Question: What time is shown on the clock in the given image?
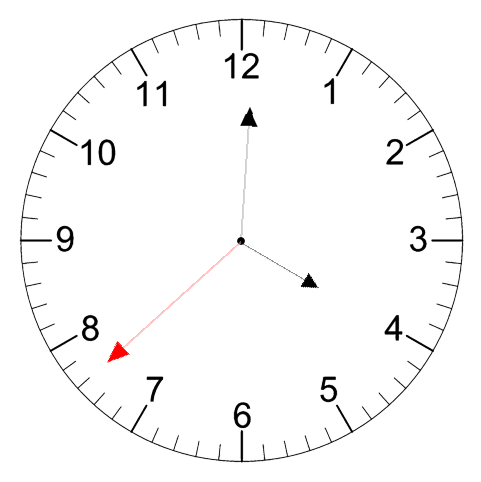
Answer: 04:00:38